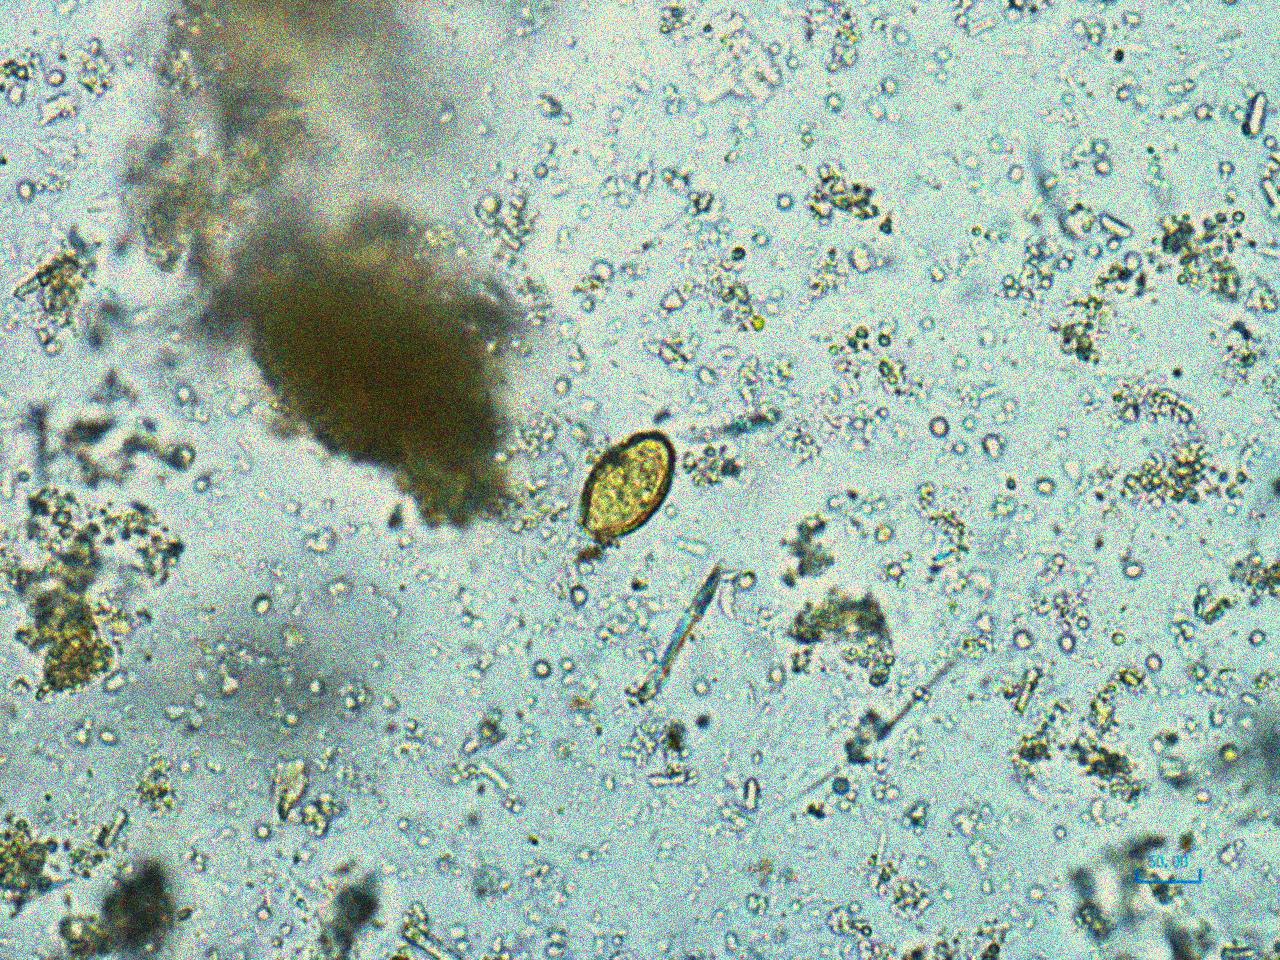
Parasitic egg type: Opisthorchis viverrine